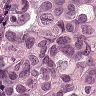
Metastatic tissue present: yes